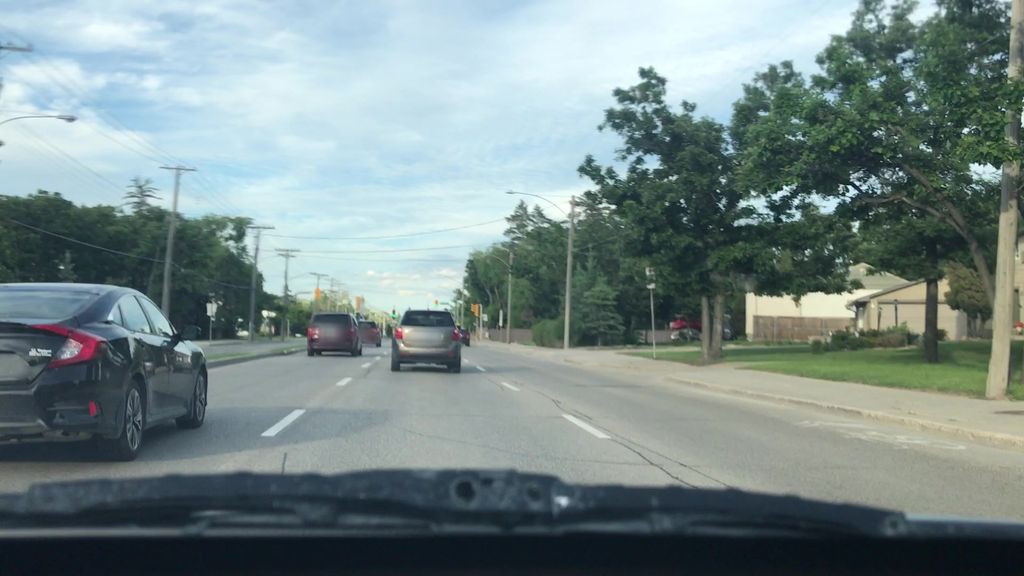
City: winnipeg